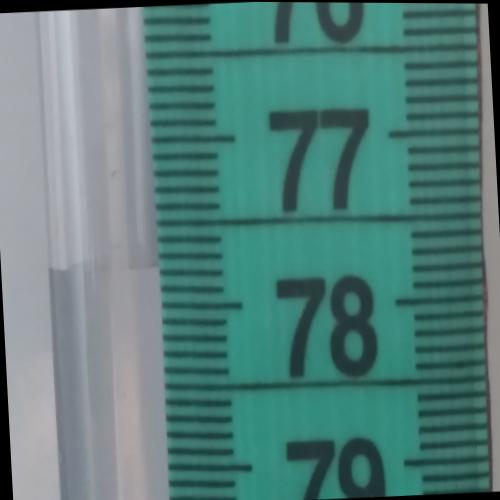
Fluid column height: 77.8 cm